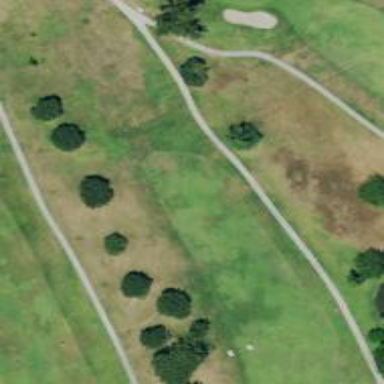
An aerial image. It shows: Path for both roads and golfers.